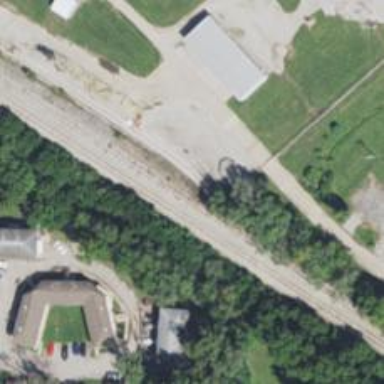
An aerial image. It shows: Disused railway siding.